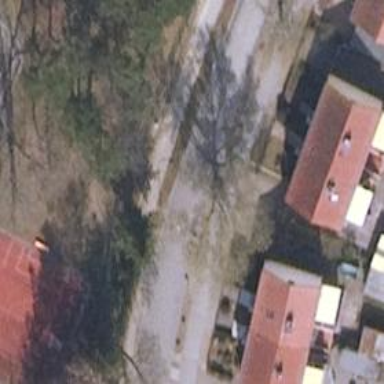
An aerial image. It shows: Paved residential road.